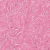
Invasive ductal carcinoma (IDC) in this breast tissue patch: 0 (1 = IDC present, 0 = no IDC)